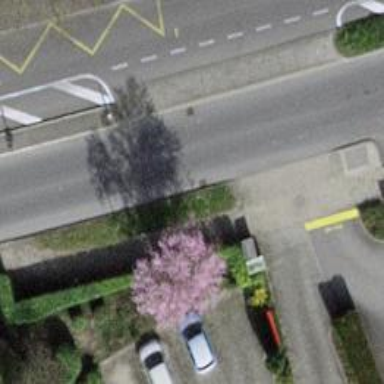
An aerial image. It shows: Secondary road with asphalt surface.